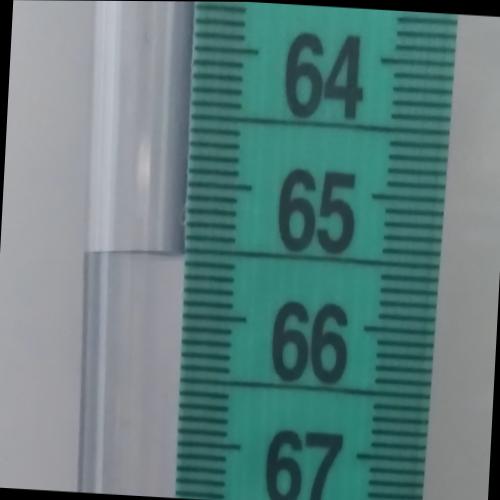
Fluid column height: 65.5 cm